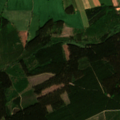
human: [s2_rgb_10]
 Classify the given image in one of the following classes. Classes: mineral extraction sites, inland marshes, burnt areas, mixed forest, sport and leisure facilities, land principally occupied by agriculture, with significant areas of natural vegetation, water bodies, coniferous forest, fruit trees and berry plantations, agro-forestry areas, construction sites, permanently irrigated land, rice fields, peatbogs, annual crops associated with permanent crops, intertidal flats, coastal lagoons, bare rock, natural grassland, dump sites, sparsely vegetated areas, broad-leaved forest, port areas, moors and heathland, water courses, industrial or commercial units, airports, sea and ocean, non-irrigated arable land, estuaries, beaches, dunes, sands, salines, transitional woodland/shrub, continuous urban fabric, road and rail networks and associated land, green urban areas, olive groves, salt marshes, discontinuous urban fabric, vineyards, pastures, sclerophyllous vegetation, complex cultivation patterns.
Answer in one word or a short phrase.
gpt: pastures, complex cultivation patterns, coniferous forest, mixed forest, transitional woodland/shrub